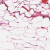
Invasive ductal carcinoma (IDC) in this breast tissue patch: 0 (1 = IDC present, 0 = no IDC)